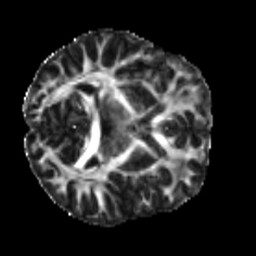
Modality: FA
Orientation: axial
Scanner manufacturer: siemens
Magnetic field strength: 3 T
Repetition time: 4 s
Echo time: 0.0594 s